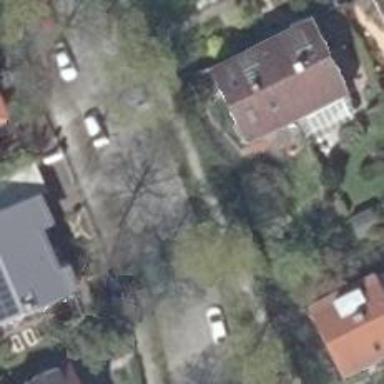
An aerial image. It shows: Avenue lined with broadleaved deciduous trees.